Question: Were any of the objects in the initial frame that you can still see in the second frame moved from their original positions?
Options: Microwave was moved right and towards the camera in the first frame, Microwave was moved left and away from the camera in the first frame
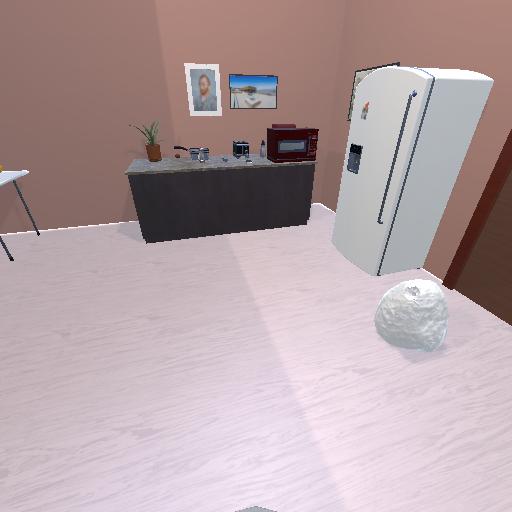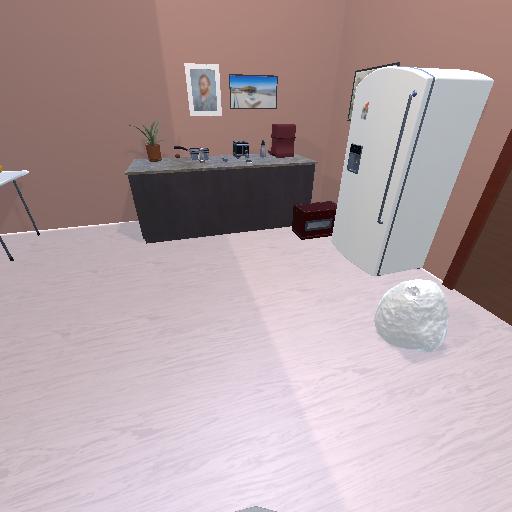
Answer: Microwave was moved right and towards the camera in the first frame